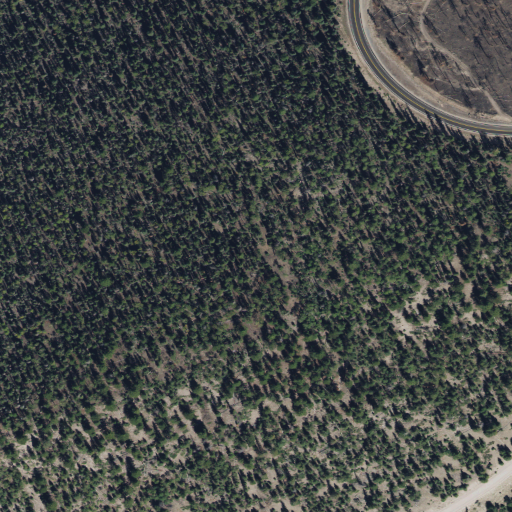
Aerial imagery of ridge(s) in Utah named Grizzly Ridges containing evergreen forest, mixed forest, grassland, open development, low intensity development, high intensity development, medium intensity development, and shrub